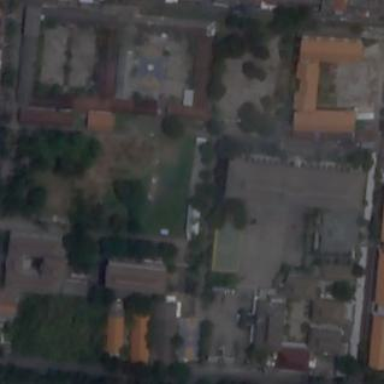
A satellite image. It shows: University.